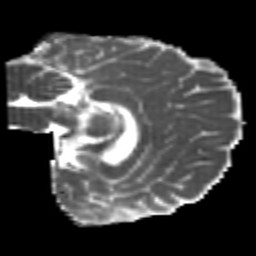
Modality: MD
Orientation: sagittal
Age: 26
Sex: female
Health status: healthy
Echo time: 0.074 s